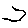
Label: hexagon